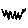
Label: zigzag